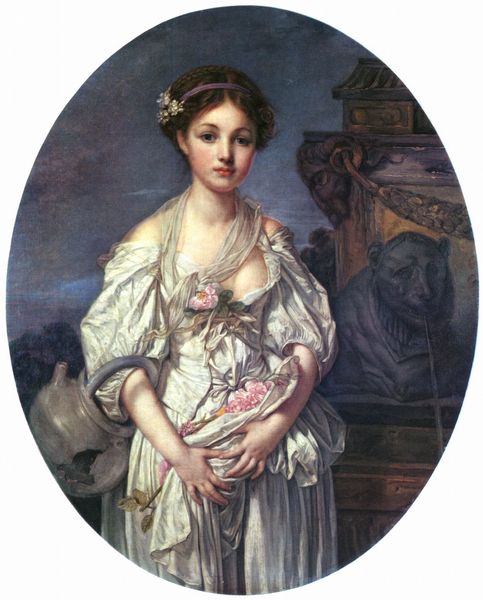
Titel: Der zerbrochene Krug
Künstler: Jean-Baptiste Greuze
Standort: Paris
Institution: Musée du Louvre
Schlagwörter: blau, blätter, dunkel, gemälde, hand, himmel, weiß, gelb, mädchen, ocker, ausschnitt, blume, blumen, brust, busen, frankreich, frau, frisur, hell, hintergrund, kleid, mund, nacht, nase, ohr, schmuck, säule, blick, blüte, blüten, dame, gebäude, haus, hund, rose, rosen, rot, schal, tier, tuch, wolke, malerei, schleife, jung, arm, arme, augen, band, falten, faru, gesicht, halten, sockel, stein, stirnband, bild, bildnis, hände, portrait, porträt, ast, auge, figur, gewand, haare, adel, kind, blatt, dekollete, dekoltee, frontal, haarreif, hübsch, lippen, rosa, scheitel, schön, seide, brunnen, oval, rund, henkel, kanne, krug, skulptur, statue, schürze, wangen, haarband, romantik, zopf, korb, junge frau, podest, rüschen, wange, schwanger, raffung, gefäß, medaillon, denkmal, jungfrau, kranz, kunst, biedermeier, grab, reif, löwe, seidenkleid, wasserspeier, zerbrochen, rote, dekolte, nattier, trinkgefäss, grabmal, sphinx, rote lippen, unschuld, lieblich, kindlich, weisses kleid, gemme, medaillie, henkelkrug, kreatur, bilsnis, heilbronn, löwenbrunnen, zerbrochener krug, dekoltet, blumenreif, blumen im haar, schürze voll blumen, silberbraues kleid, geflochtene haare, rosen haarreif